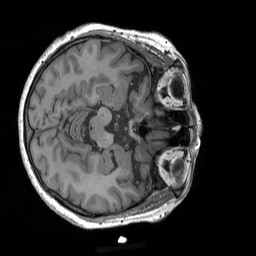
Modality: T1w
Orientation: axial
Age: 69
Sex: female
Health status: healthy
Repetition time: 1.9 s
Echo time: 0.00252 s